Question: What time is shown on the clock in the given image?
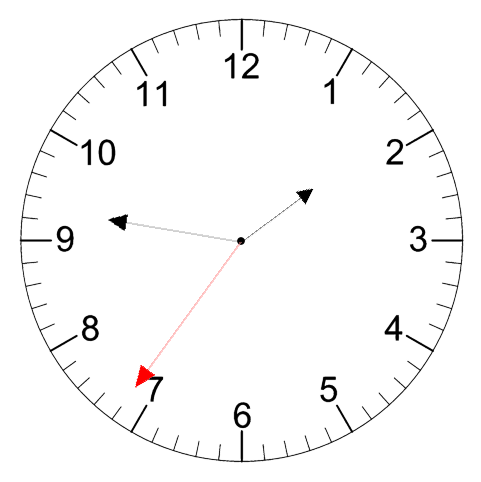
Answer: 01:46:36